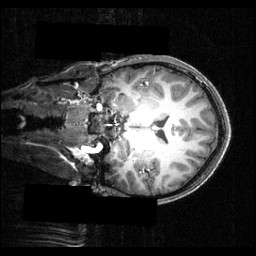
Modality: T1w
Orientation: coronal
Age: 16
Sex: male
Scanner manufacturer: siemens
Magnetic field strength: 3.951 T
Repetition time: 1.5 s
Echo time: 0.00335 s